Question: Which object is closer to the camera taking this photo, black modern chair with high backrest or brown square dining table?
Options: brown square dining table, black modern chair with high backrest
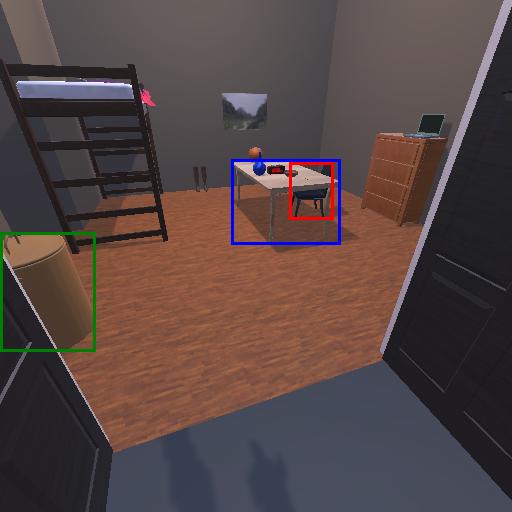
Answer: brown square dining table